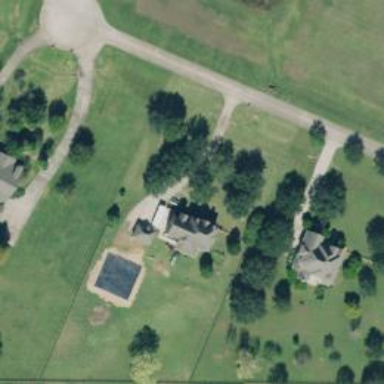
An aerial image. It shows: Driveway.